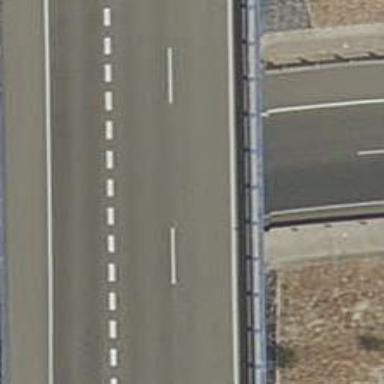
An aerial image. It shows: Motorway link.